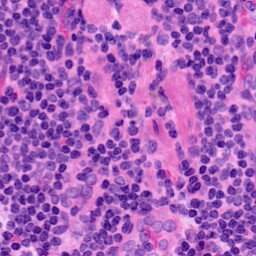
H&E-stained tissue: LymphNode